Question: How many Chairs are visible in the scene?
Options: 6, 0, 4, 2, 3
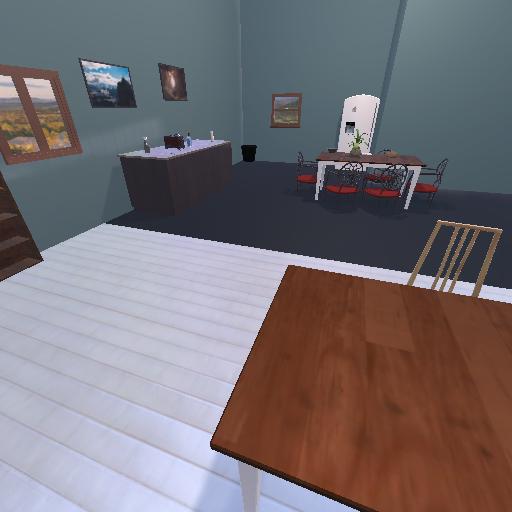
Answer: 6